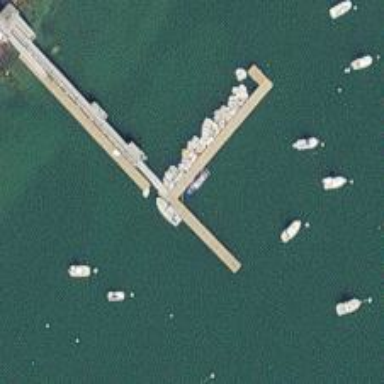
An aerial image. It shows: Man-made pier.